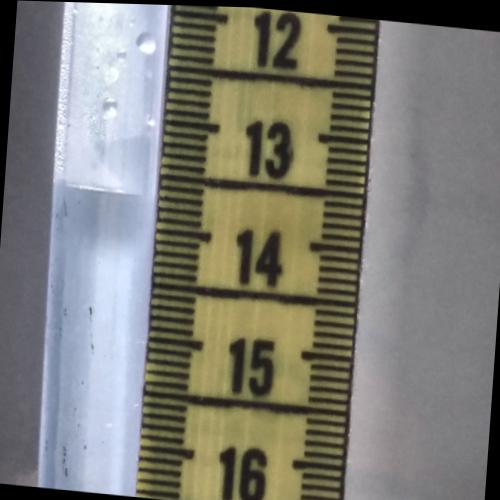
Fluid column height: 13.7 cm